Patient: sex M, age 51
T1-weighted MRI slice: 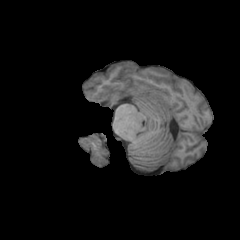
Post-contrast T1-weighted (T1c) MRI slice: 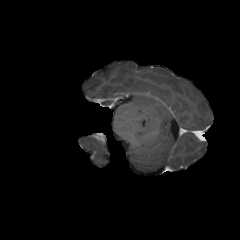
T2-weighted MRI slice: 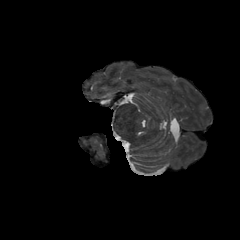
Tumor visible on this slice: no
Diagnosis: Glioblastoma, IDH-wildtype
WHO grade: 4